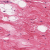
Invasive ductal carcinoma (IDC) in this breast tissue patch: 0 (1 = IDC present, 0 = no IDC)